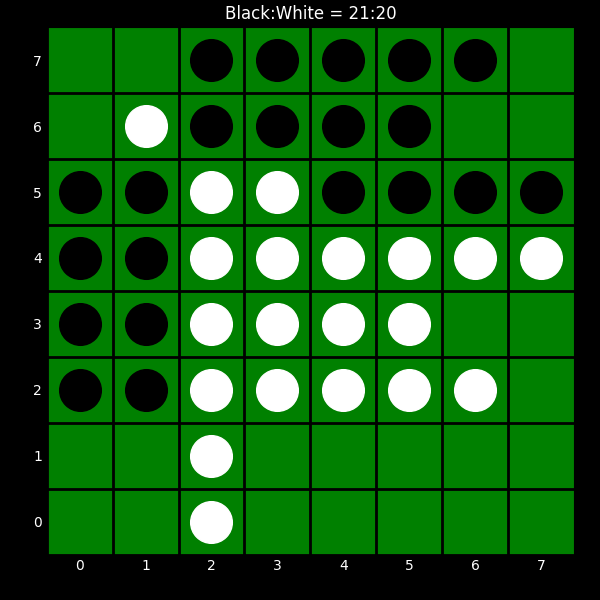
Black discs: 21
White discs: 20